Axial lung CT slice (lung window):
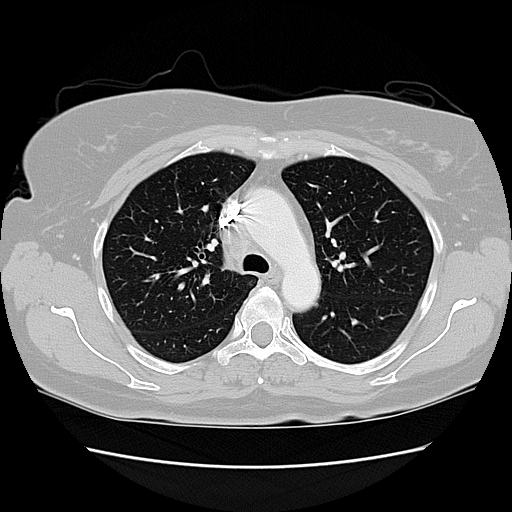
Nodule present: no